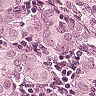
Metastatic tissue present: yes